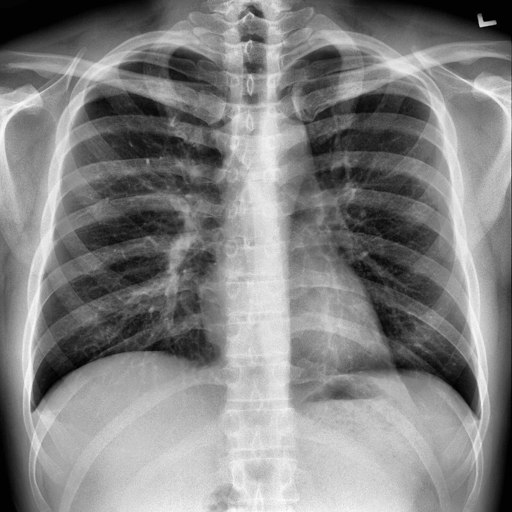
Finding: NORMAL